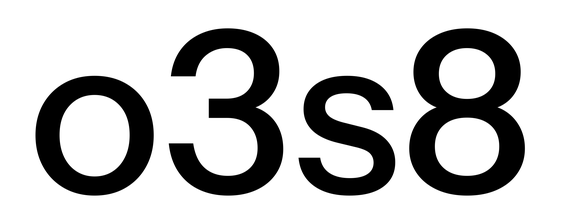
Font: InstrumentSans_Medium